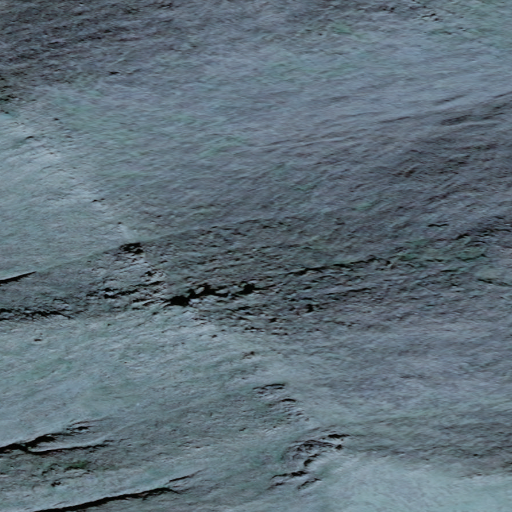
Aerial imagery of mountain in Alaska named Kigtsugtag Mountain containing only unknown